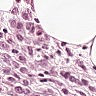
Metastatic tissue present: yes